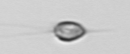
Label: Acanthoica_quattrospina